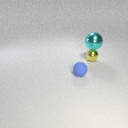
small yellow metal sphere to the right of small blue rubber sphere